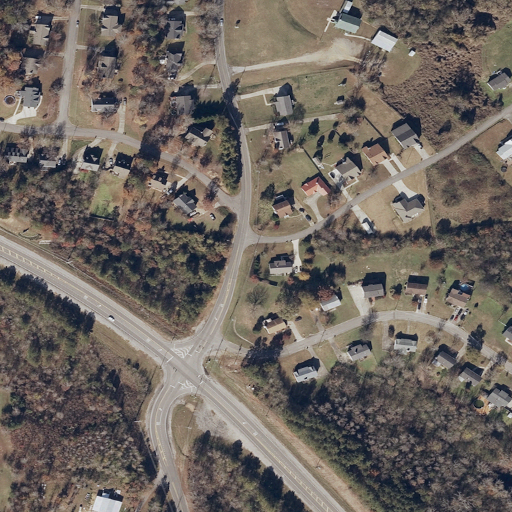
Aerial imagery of gap in Alabama named Lawless Gap containing low intensity development, open development, medium intensity development, mixed forest, deciduous forest, and shrub